Question: Entity property 'Devices' goes missing from my account entity between the server's JSON response and QuerySucceeded callback
When I check my JSON I can see the array of devices on my returned account object. When I put a breakpoint in my QuerySucceeded method the data.response Account object has no 'Devices' property.
Some extra information:
- - - - -
Here is the relevant part in AccountMap.cs:
'''
this.HasMany(t => t.Devices)
.WithMany(t => t.Accounts)
.Map(m =>
{
m.ToTable("DeviceAccounts");
m.MapLeftKey("Account_Id");
m.MapRightKey("Device_Id");
});
'''
Relevant parts from Account.cs:
'''
public Account()
{
this.Devices = new List<Device>();
}
public virtual ICollection<Device> Devices { get; set; }
'''
and finally my query:
'''
var query = entityQuery.from('Accounts')
.where('id', 'eq', id)
.expand('devices')
.orderBy('givenName, familyName');
'''

Any ideas for what could be causing this?
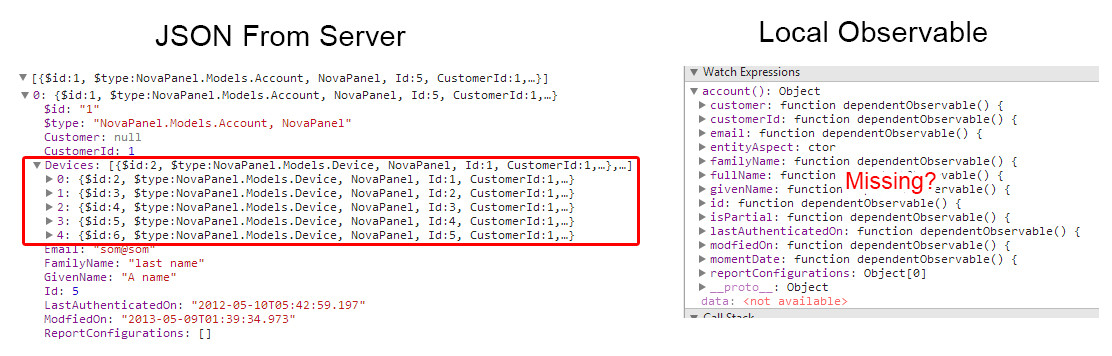
Answer: Many to many relationships aren't supported in Breeze unless you expose the join table.
Found the answer here:
<URL>
There is also an ongoing suggestion to support this in Breeze here:
<URL>
To get an observableArray of devices from an Account I have to make a for loop to go through each item in Account.DeviceAccounts and push the internal Device to an observableArray.